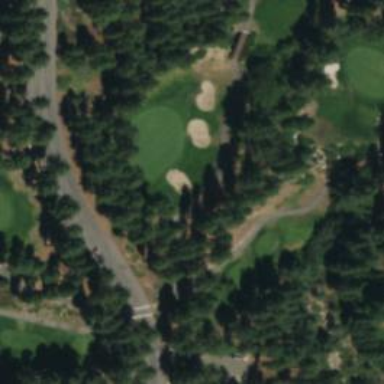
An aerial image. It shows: Golf hole.